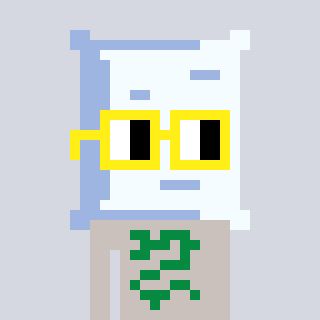
a pixel art character with square yellow glasses, a pillow-shaped head and a foggrey-colored body on a cool background